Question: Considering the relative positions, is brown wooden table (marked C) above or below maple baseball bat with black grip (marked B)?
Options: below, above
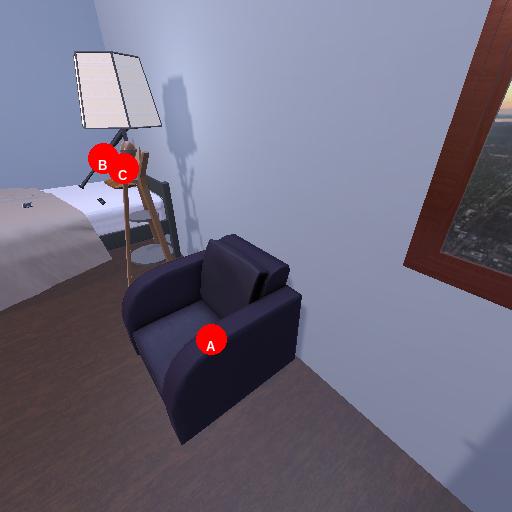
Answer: below